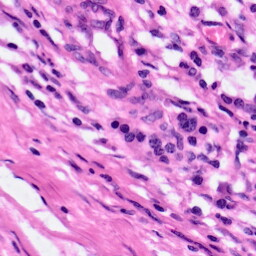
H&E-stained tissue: Pancreatic